Interaction volume radius: 5 \u00c5
Interaction volume height: 20 \u00c5
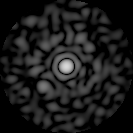
Disorder parameter: 0.8265